Question: Using the WinApi GetWindowRect() it returns the complete window size, but I would like to get the size without the borders and the title bar, something like the red square:

There is any functions to do that?
Thanks
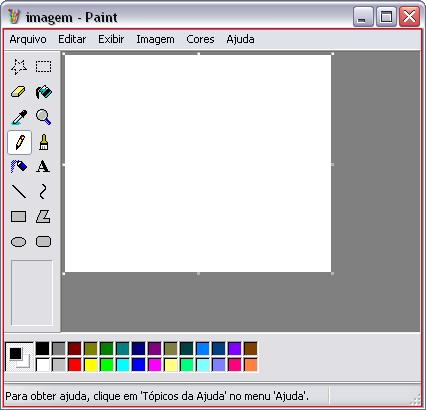
Answer: The Windows API function you are looking for is <URL>.